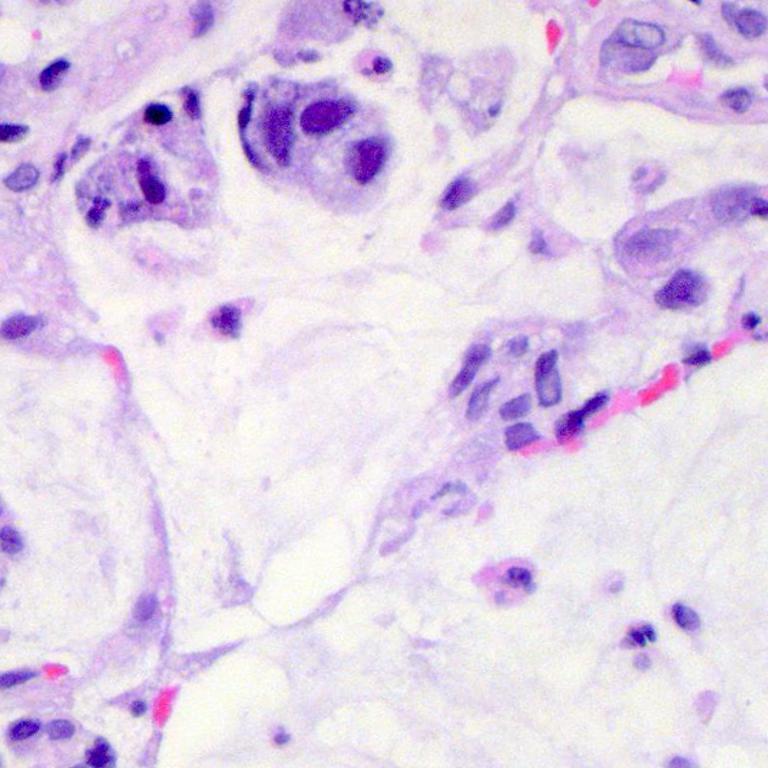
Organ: colon
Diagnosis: adenocarcinomas